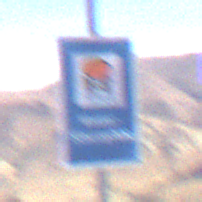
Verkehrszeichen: Wasserschutzgebiet
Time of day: Midday
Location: Outdoor (Nature)
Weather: Clear
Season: NotSpecified
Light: Natural